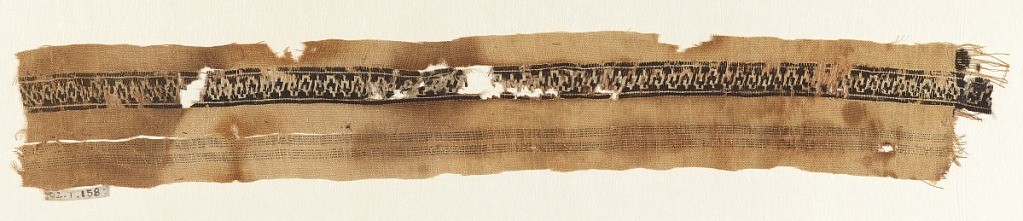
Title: Band
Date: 10th–12th century
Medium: Silk, linen Technique: plain weave and slit tapestry
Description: Geometric design in black and white.